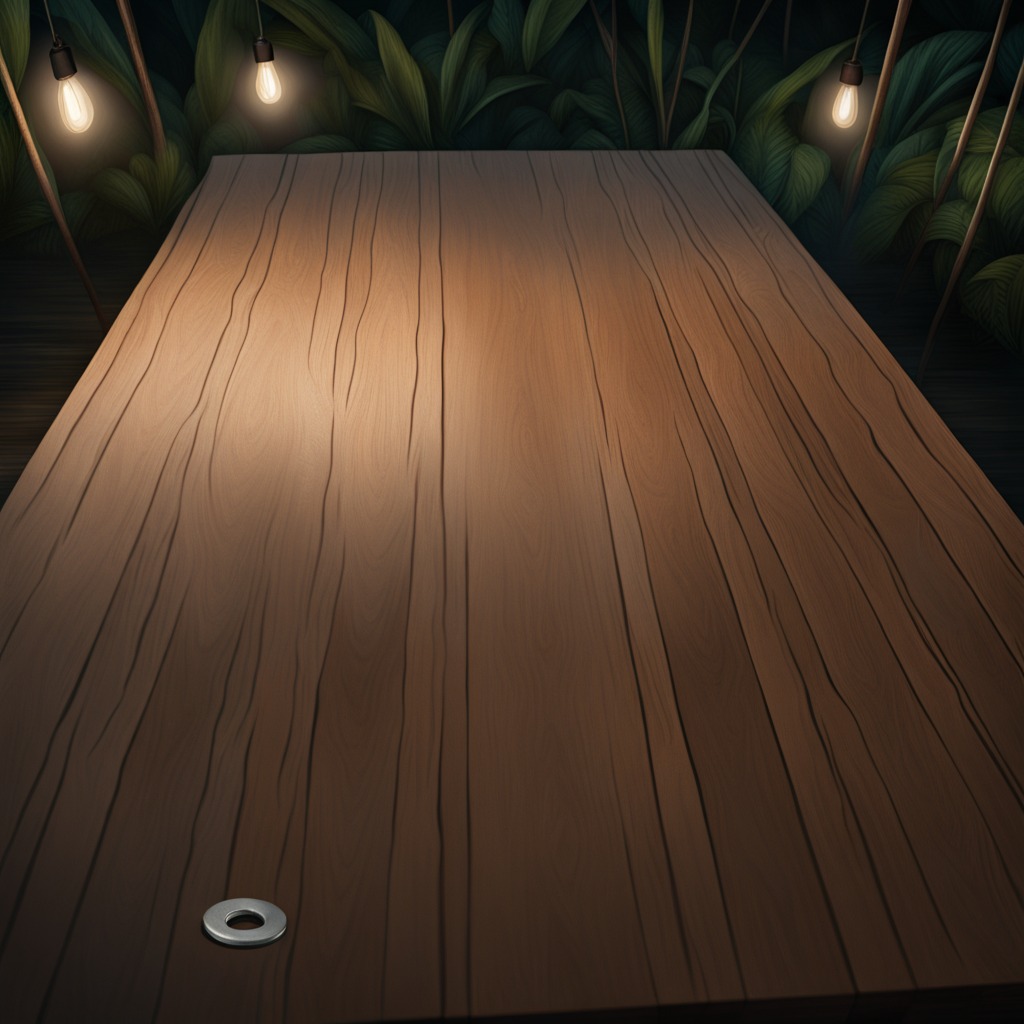
A flat metal washer is lying on a wooden table inside a jungle field workshop tent at night.